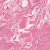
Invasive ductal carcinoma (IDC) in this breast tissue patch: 0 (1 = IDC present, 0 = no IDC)